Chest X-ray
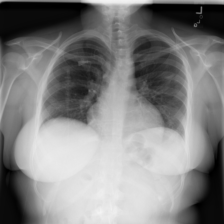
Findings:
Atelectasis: negative
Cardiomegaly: negative
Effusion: negative
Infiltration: negative
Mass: negative
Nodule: negative
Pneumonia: negative
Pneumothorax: negative
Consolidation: negative
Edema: negative
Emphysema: negative
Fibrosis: negative
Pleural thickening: negative
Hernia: negative